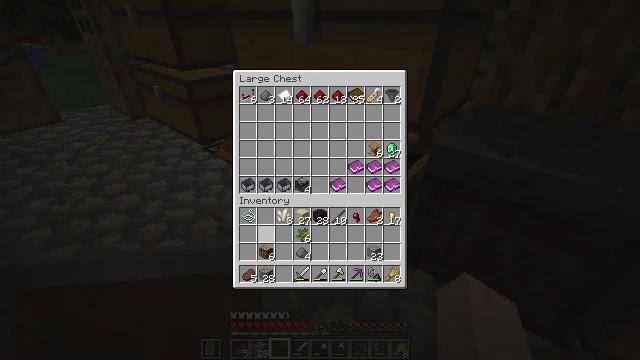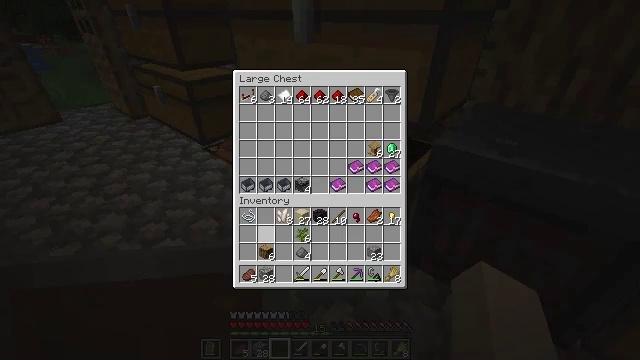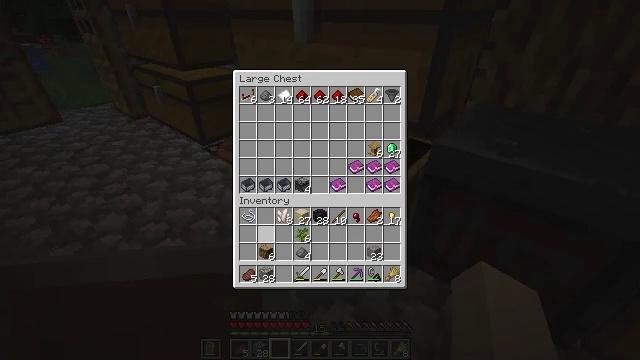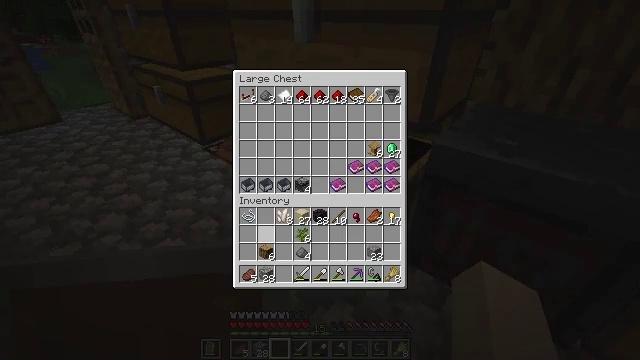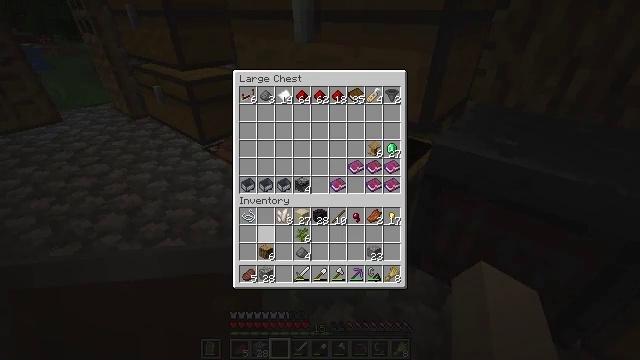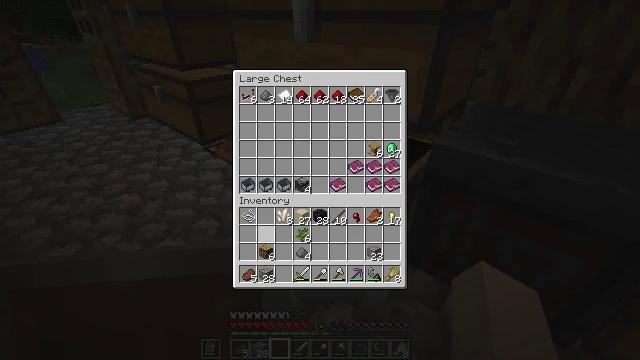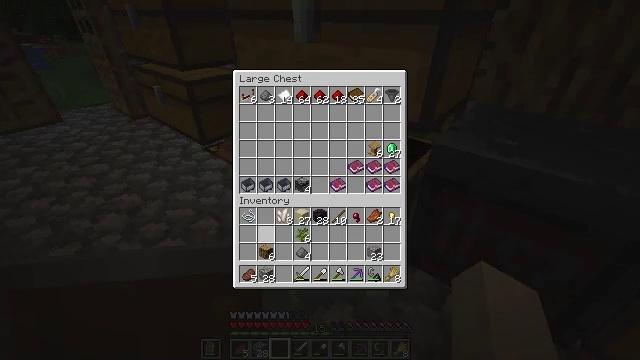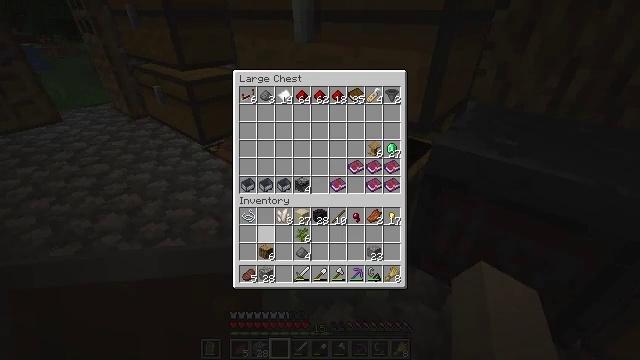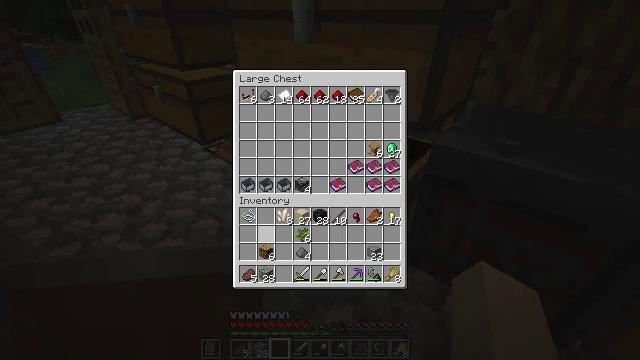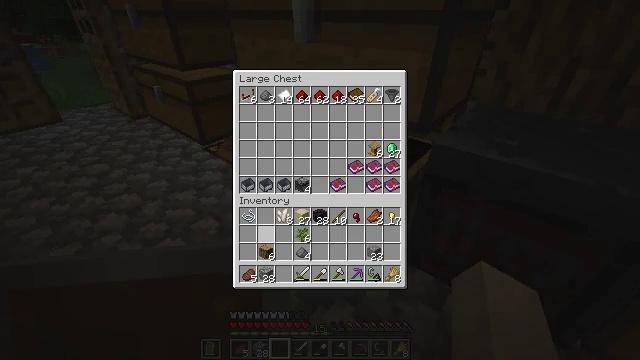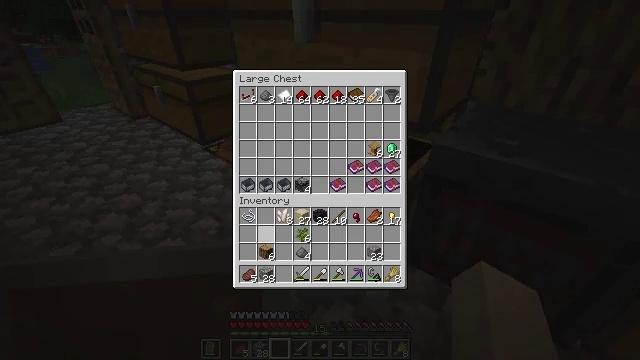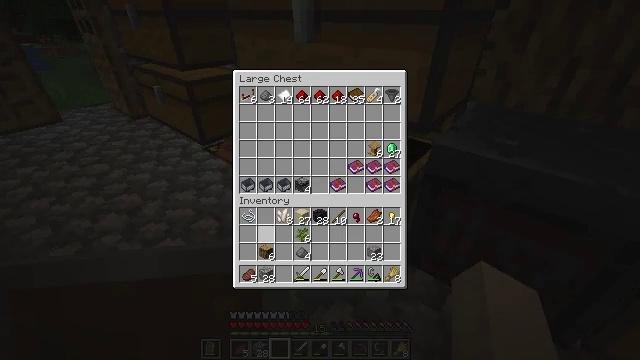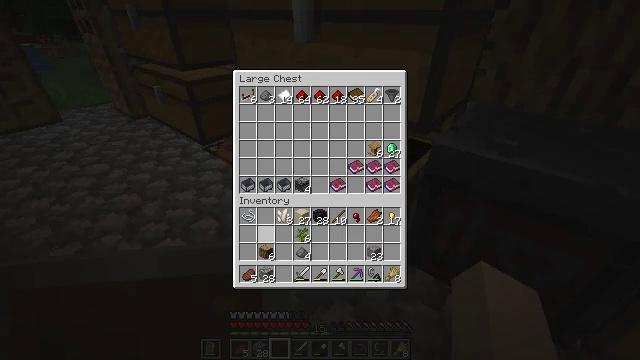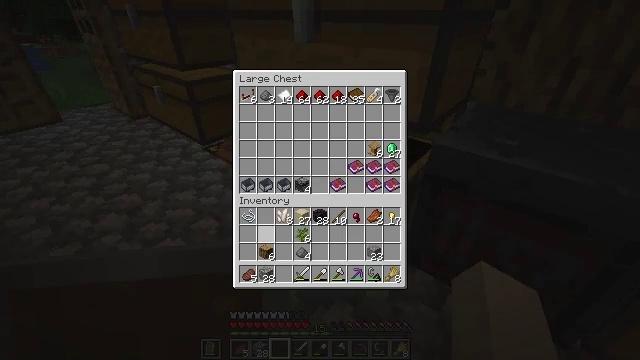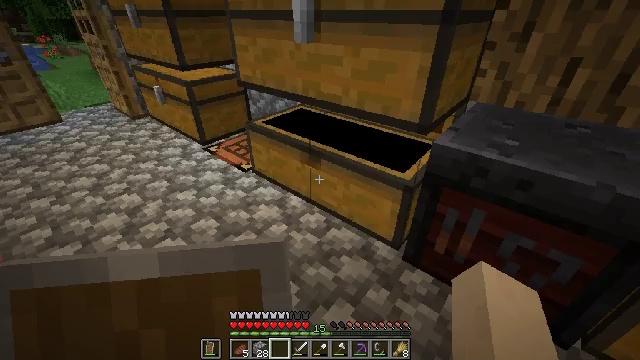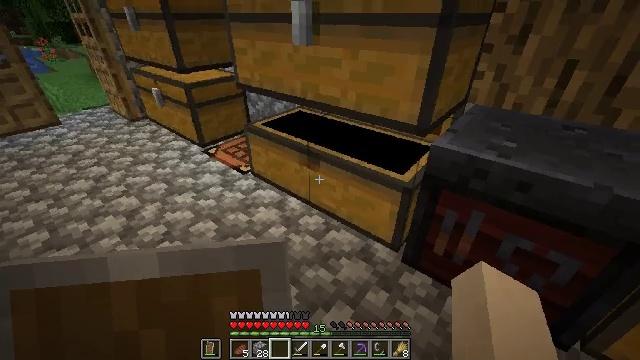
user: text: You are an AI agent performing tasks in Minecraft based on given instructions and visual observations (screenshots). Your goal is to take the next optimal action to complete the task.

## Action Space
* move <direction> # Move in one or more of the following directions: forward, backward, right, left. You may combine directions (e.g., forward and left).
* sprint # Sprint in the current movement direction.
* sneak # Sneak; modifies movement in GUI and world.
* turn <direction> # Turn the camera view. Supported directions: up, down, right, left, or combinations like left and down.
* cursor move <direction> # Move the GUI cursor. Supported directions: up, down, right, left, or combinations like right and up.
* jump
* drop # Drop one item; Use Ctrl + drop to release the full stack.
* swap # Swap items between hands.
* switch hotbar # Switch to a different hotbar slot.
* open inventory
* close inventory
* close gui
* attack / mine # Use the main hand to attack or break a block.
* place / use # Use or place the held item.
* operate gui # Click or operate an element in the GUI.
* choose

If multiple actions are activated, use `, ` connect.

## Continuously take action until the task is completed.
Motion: motion action
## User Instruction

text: craft item air
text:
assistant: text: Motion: no_op
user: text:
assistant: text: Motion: no_op
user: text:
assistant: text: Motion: no_op
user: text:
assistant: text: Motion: no_op
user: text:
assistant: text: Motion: no_op
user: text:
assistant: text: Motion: no_op
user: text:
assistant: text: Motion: no_op
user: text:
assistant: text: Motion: no_op
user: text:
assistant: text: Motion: no_op
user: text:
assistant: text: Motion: no_op
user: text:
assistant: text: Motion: no_op
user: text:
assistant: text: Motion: no_op
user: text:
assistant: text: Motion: no_op
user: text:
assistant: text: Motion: close inventory
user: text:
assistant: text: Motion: close inventory
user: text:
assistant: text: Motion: turn right and up, close inventory
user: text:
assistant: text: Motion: turn right and up
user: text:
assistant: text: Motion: turn right and up
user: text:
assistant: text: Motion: use / place
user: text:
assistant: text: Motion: use / place
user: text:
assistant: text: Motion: use / place
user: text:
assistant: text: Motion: no_op
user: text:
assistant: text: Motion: no_op
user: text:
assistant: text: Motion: no_op
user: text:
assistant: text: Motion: no_op
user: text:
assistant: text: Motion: sneak
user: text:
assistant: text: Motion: sneak
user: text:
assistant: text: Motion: sneak
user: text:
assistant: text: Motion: sneak
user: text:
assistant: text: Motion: sneak, turn down